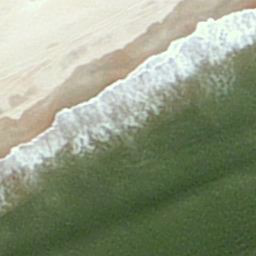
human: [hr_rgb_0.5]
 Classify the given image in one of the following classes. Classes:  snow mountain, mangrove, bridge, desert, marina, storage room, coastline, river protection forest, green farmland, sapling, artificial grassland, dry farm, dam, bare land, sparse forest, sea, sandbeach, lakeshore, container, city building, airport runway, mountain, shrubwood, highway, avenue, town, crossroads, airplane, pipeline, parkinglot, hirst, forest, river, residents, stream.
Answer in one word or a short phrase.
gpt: coastline